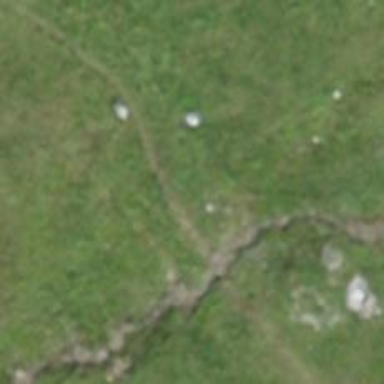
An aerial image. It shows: Ground path.